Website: apple
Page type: account-selection
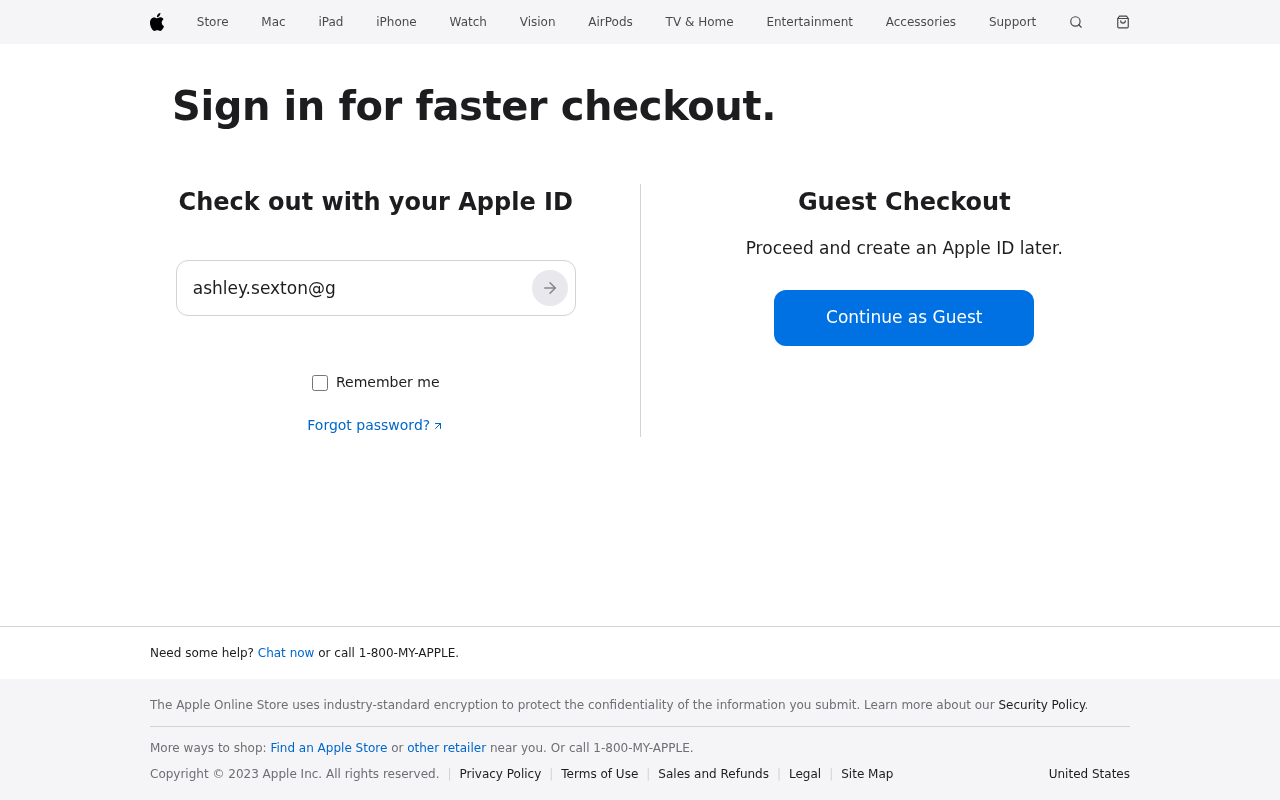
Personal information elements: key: PII_EMAIL
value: ashley.sexton@gmail.com